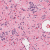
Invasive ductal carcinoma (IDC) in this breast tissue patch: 1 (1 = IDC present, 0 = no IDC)